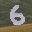
Label: 6